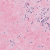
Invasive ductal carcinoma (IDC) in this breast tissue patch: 1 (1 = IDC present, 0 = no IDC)